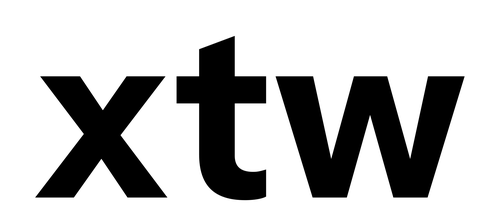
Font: InstrumentSans_Bold